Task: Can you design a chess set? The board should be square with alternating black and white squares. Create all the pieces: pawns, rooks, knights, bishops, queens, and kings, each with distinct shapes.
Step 3234:
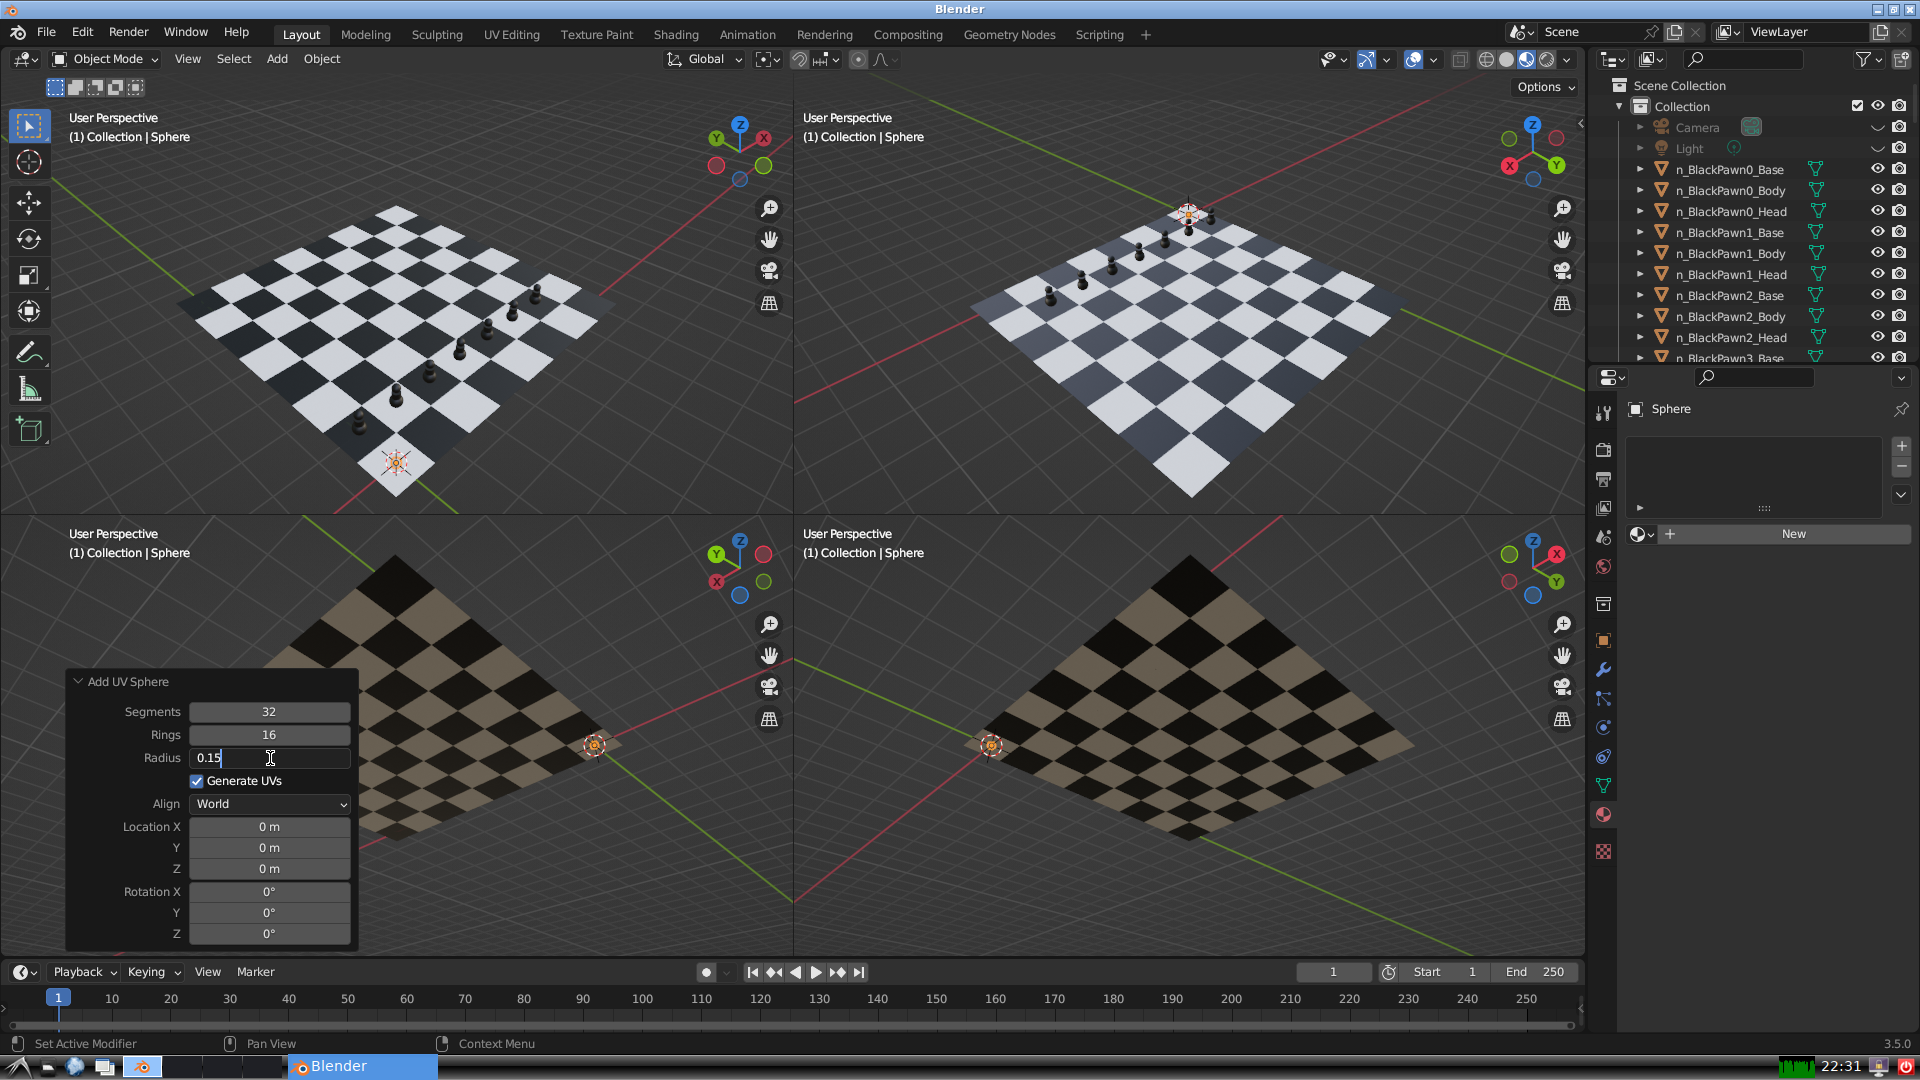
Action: {"key_press": ['Return']}